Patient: sex M, age 46
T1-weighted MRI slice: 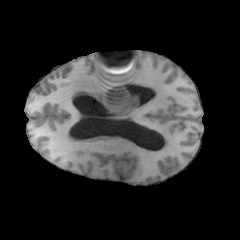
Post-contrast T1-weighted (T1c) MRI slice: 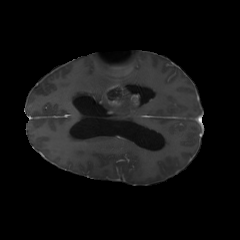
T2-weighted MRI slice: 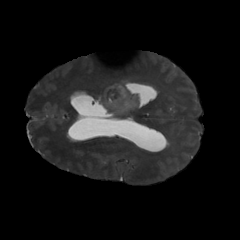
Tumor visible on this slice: yes
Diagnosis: Glioblastoma, IDH-wildtype
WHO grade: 4